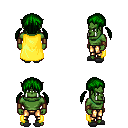
a pixel art fantasy rpg character, male body template, orc, green skin, yellow cape, gold greaves, green twin-tailed hairstyle, leather bracers, gray slippers, four views (front, back, left, right), 2x2 character sprite sheet, small pixel art, hard edges, no anti-aliasing